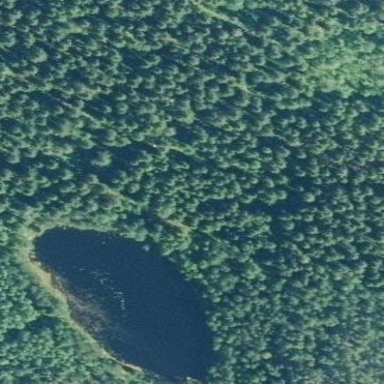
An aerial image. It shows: Serene pond surrounded by nature.